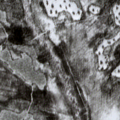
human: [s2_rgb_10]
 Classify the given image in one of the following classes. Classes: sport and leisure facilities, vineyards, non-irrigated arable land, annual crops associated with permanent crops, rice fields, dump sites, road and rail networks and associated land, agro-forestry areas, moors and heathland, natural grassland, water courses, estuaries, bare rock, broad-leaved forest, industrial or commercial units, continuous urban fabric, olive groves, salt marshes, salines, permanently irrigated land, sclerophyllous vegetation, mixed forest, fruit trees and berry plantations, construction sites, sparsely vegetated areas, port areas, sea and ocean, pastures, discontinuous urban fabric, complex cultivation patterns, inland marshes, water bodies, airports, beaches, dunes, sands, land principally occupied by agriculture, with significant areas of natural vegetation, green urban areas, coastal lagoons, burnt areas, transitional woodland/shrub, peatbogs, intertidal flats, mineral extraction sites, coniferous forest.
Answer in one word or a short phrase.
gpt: broad-leaved forest, coniferous forest, mixed forest